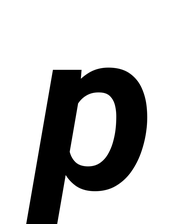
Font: Roboto-Italic_Bold_Italic